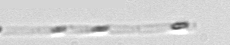
Label: Leptocylindrus